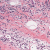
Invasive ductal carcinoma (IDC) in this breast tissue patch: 0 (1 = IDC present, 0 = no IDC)